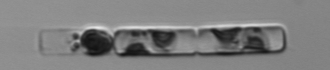
Label: Guinardia_delicatula_TAG_internal_parasite